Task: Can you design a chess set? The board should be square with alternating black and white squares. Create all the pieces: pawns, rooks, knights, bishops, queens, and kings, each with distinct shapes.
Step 542:
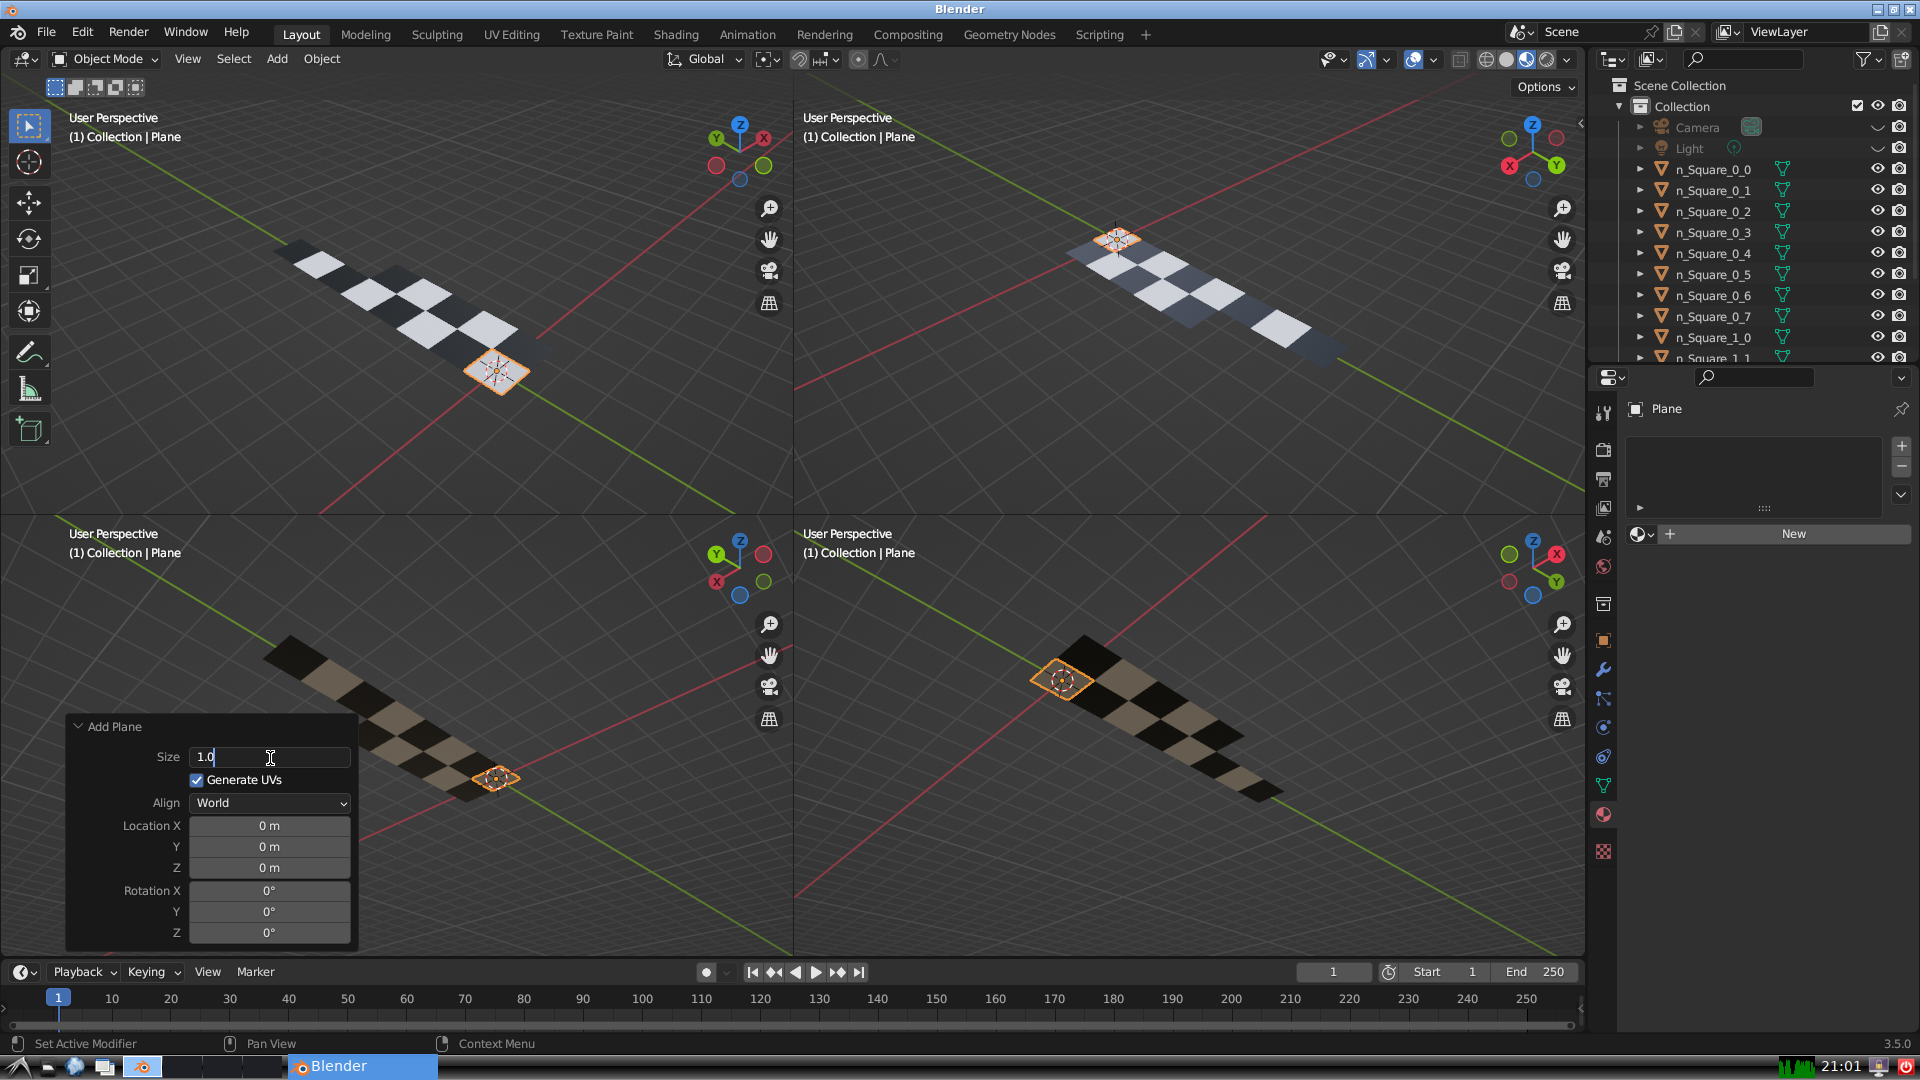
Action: {"key_press": ['Return']}